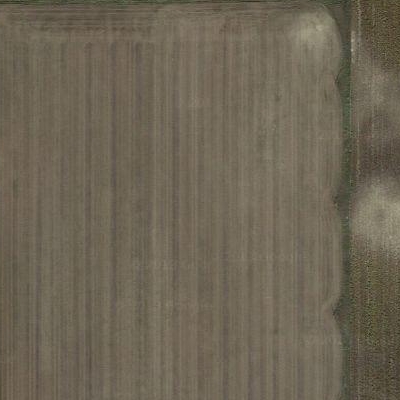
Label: bField